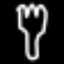
Label: fork